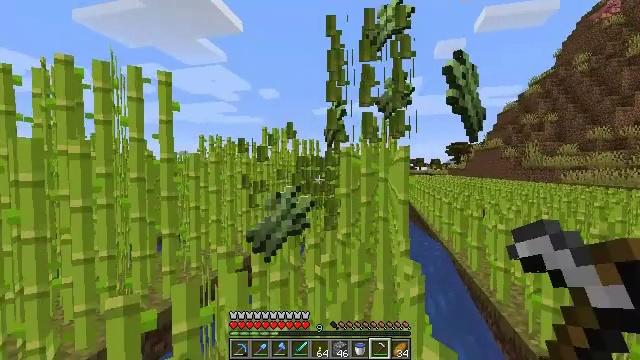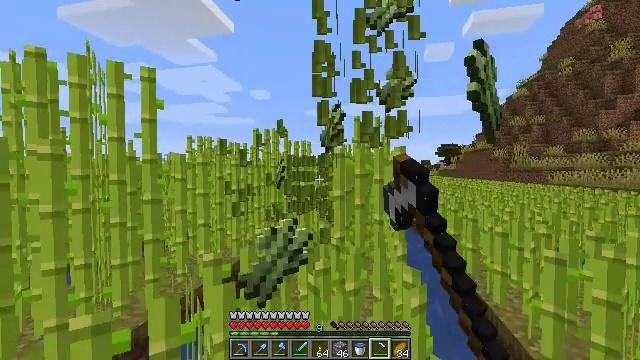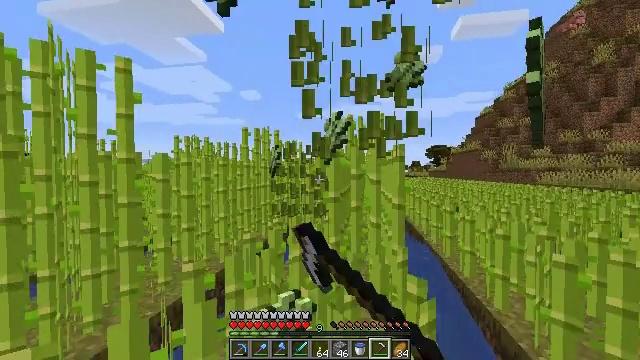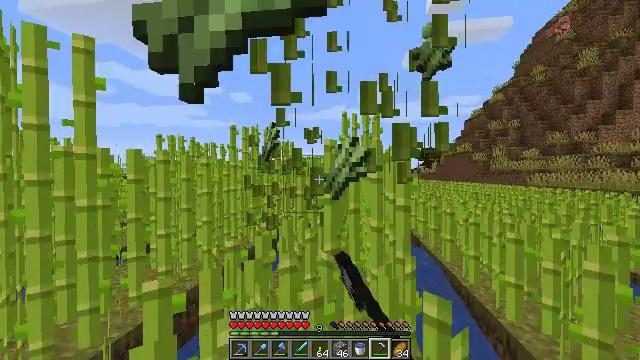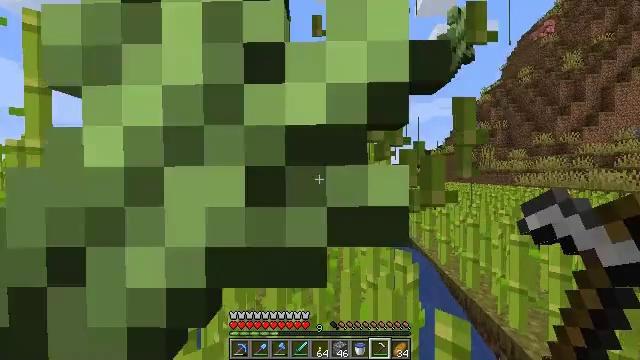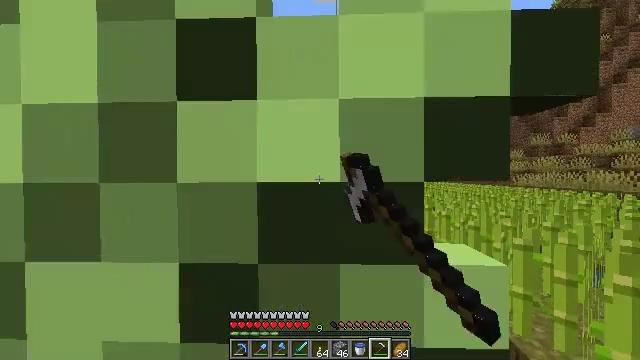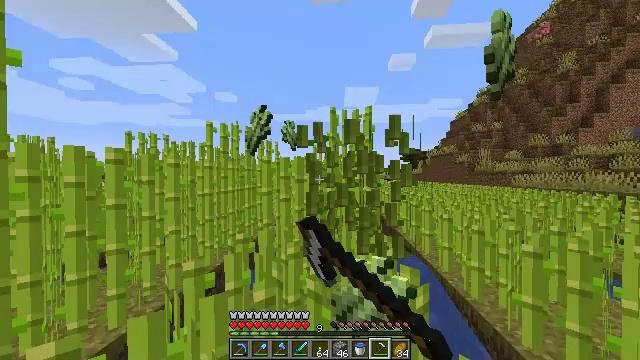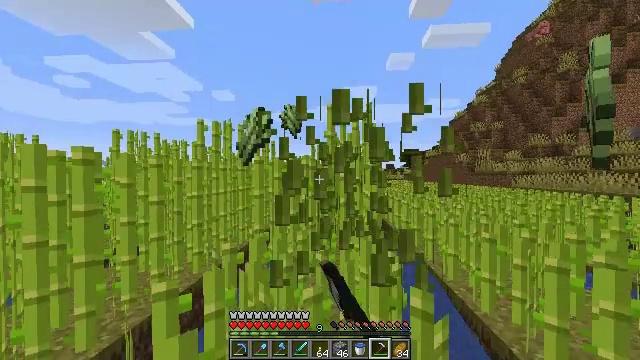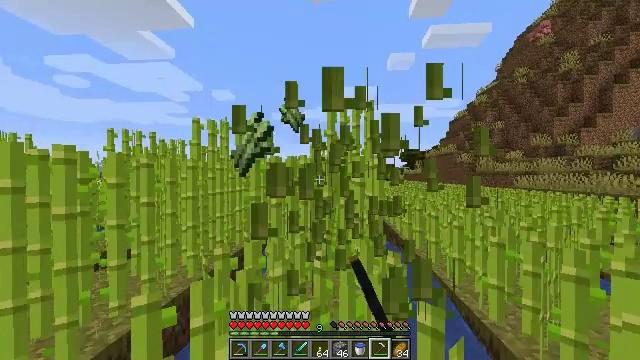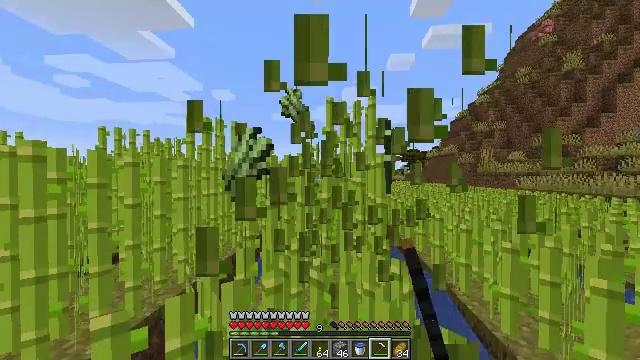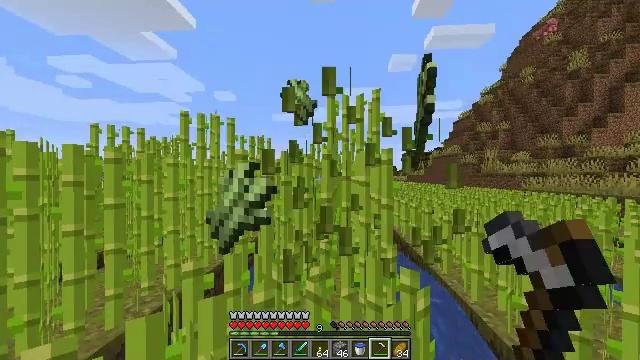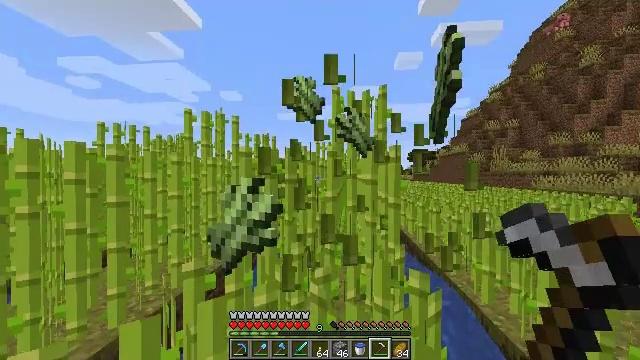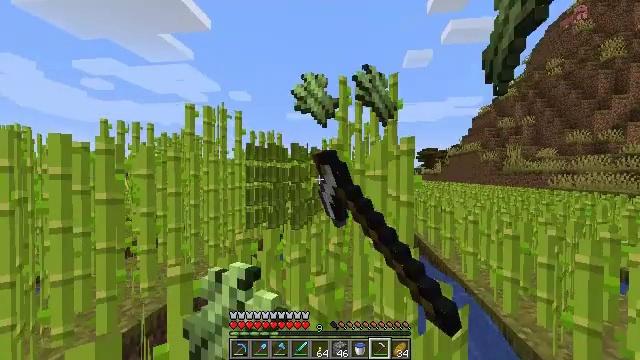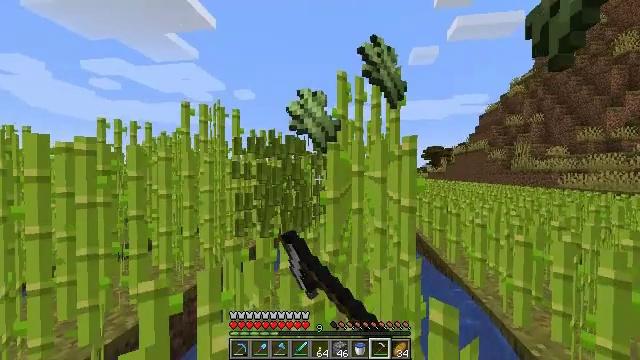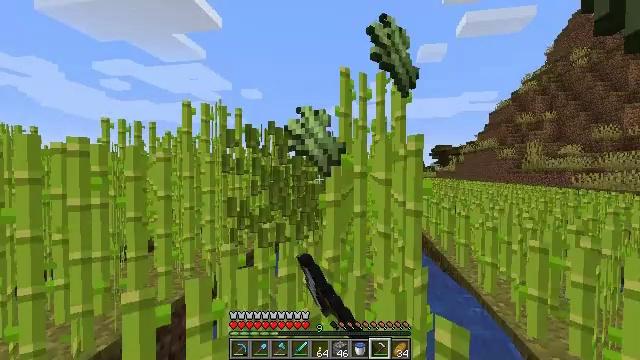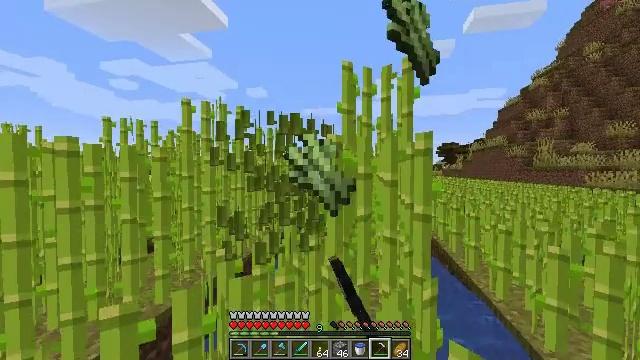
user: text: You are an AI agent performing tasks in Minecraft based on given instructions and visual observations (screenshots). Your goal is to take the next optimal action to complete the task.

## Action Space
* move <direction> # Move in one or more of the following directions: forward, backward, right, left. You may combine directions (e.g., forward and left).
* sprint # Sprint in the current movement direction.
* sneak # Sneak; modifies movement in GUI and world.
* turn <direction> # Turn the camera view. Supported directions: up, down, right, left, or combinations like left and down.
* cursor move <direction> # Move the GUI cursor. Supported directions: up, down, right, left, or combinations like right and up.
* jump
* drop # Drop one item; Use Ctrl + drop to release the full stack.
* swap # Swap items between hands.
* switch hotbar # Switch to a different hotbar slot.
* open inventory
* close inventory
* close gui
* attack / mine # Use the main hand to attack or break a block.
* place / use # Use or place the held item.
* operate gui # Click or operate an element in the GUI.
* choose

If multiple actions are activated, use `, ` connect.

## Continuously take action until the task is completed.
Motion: motion action
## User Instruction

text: Collect sugar cane near water sources.
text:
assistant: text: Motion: move forward, turn right, attack / mine
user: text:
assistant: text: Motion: move forward, turn right, attack / mine
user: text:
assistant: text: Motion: move forward, turn right, attack / mine
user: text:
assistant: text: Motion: move forward, turn right, attack / mine
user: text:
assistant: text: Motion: move forward, attack / mine
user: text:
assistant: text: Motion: move forward, attack / mine
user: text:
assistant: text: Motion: move forward, attack / mine
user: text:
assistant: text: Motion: move forward, attack / mine
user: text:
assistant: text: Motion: move forward, attack / mine
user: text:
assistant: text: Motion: move forward, attack / mine
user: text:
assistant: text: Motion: move forward, turn left, attack / mine
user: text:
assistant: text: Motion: move forward and move right, turn left, attack / mine
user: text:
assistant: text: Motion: move forward and move right, turn left, attack / mine
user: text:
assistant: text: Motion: move forward, turn left, attack / mine
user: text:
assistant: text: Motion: move forward, turn left, attack / mine
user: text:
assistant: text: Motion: move forward, turn left, attack / mine
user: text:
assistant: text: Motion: move forward, attack / mine
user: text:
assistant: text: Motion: move forward, attack / mine
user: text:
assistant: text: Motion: move forward, attack / mine
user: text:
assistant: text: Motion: move forward, turn right, attack / mine
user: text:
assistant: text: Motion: move forward, turn right, attack / mine
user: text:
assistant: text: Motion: move forward and move right, attack / mine
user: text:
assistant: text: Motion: move forward and move right, attack / mine
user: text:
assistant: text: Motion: move forward, attack / mine
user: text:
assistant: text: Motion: move forward, attack / mine
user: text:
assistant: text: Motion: move forward, attack / mine
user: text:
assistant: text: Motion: turn left, attack / mine
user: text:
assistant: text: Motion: attack / mine
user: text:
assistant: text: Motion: attack / mine
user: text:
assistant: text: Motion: attack / mine